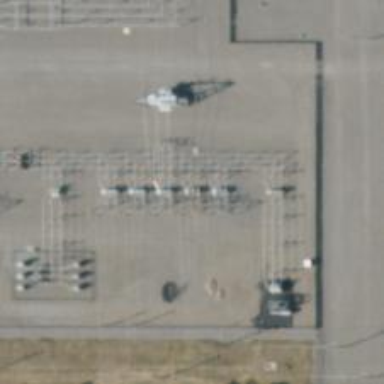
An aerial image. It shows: Switch for power supply.